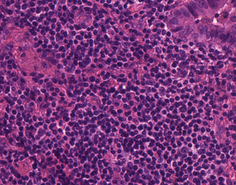
Tumor epithelial tissue: yes
Tumor-associated stroma tissue: yes
Normal tissue: no